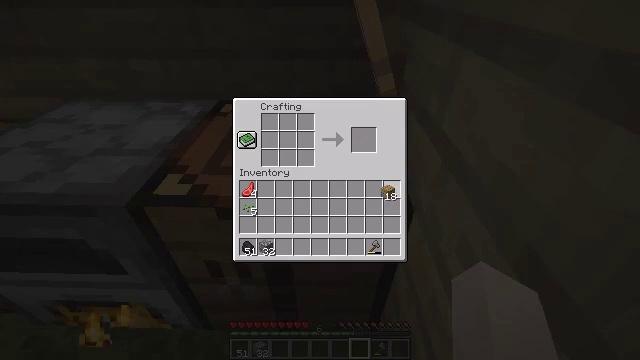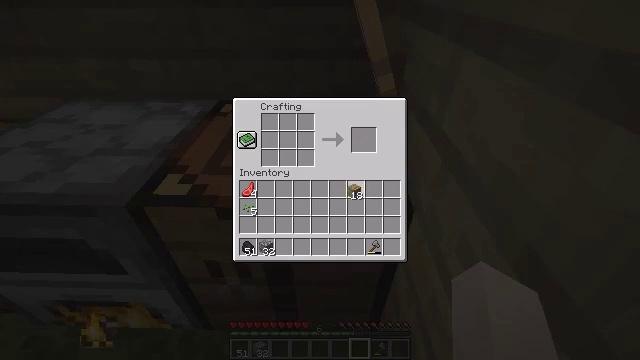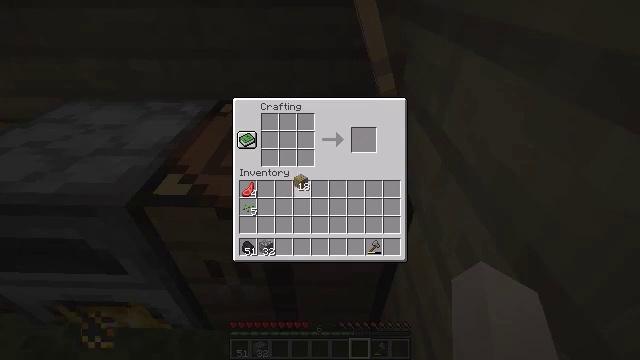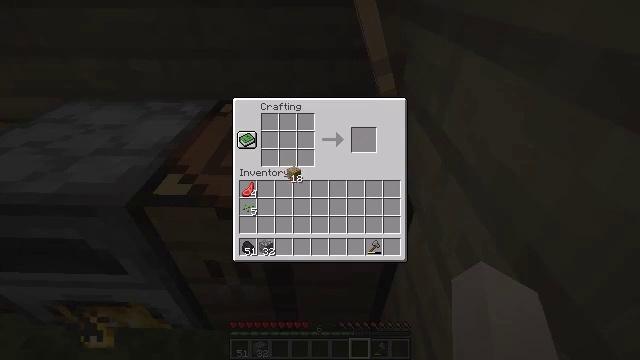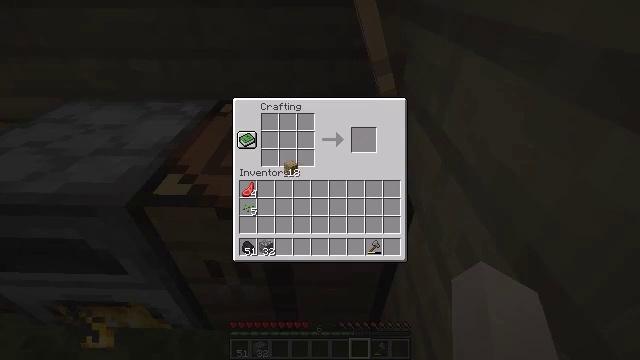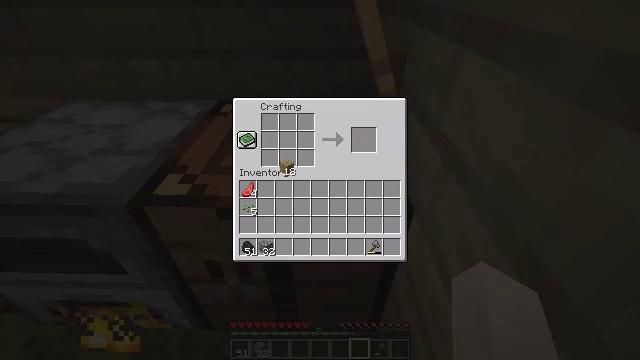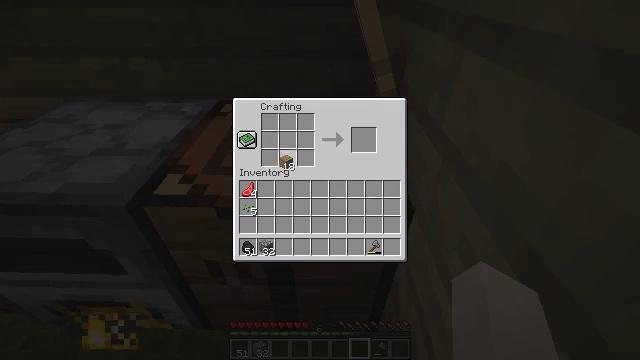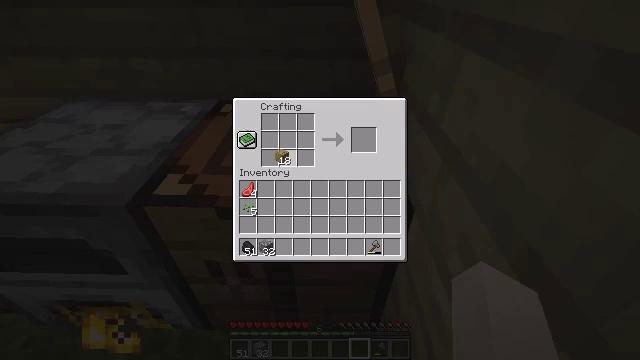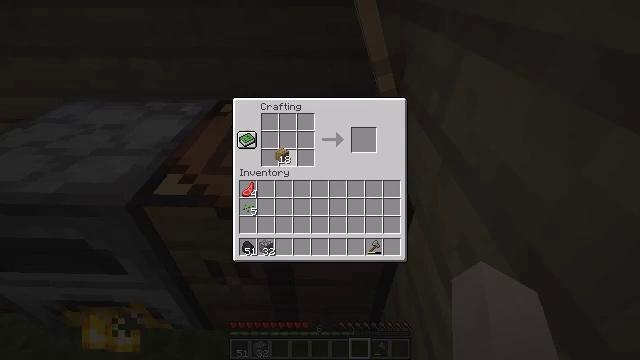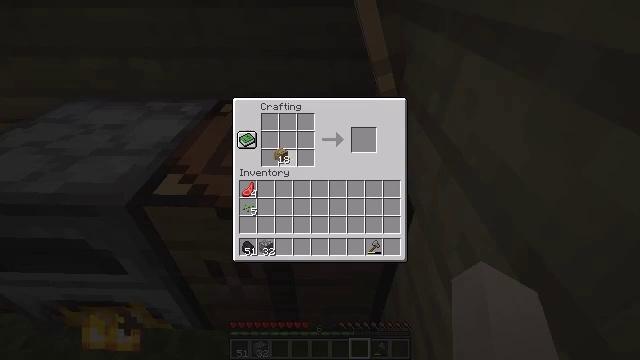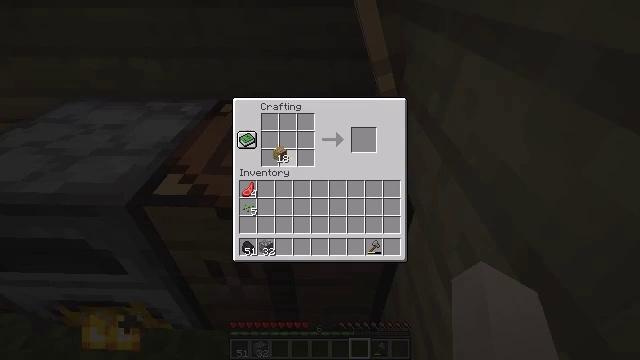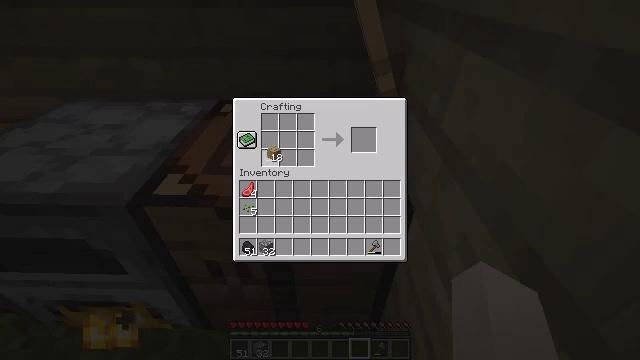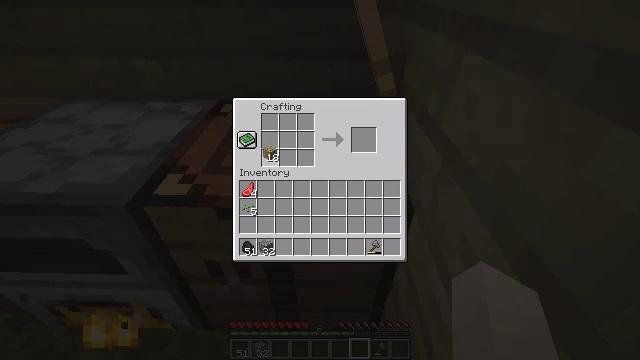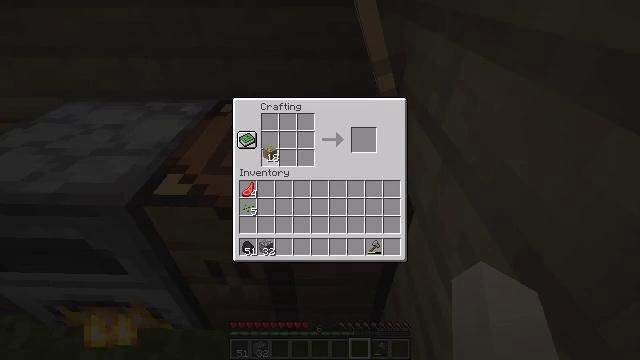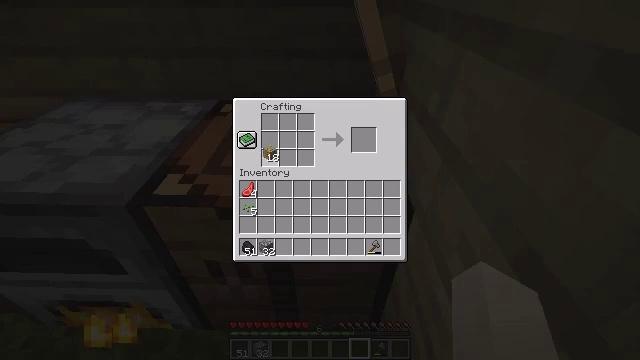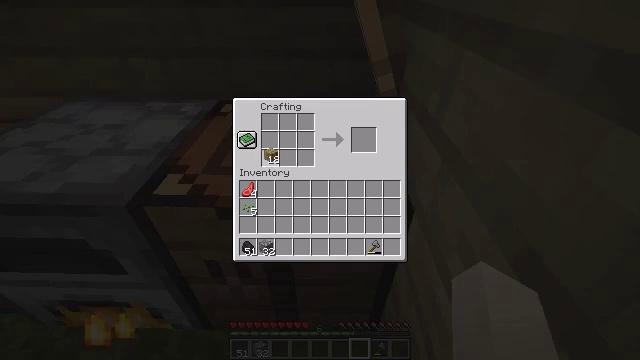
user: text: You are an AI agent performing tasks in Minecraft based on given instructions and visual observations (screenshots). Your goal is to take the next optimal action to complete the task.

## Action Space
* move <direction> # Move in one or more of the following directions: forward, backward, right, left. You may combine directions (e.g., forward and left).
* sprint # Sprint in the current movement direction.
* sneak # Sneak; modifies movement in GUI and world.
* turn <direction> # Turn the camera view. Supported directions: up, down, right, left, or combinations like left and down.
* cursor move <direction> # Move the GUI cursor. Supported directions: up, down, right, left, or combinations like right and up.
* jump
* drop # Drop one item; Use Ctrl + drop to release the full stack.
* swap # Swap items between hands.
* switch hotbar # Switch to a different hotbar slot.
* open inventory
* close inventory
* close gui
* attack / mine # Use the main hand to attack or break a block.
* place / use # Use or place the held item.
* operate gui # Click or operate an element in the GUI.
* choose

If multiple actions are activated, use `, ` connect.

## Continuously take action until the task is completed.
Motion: motion action
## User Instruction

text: Use the crafting table to make an oak pressure plate.
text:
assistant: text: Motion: cursor move left
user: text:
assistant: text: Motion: cursor move left and up
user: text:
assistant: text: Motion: cursor move left and up
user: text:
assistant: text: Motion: no_op
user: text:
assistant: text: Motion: no_op
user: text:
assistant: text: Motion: no_op
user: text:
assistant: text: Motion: no_op
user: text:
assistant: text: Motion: no_op
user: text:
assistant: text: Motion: no_op
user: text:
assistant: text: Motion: no_op
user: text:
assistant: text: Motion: no_op
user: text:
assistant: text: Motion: no_op
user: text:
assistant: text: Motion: choose
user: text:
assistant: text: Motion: choose
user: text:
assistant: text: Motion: choose
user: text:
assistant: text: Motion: choose
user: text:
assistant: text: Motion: choose
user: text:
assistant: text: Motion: choose
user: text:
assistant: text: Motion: choose
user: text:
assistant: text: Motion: choose
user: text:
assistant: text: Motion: choose
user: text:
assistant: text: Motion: no_op
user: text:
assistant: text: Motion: no_op
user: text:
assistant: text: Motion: no_op
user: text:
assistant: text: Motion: cursor move right and down
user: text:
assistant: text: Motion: cursor move right and down
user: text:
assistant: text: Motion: cursor move right
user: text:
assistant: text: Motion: no_op
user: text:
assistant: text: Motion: no_op
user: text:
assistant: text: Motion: cursor move right